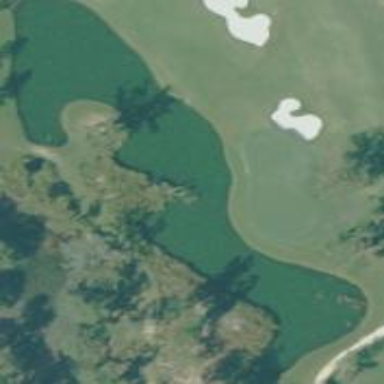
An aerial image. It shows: Water hazard on golf course. The hazard is natural water feature.